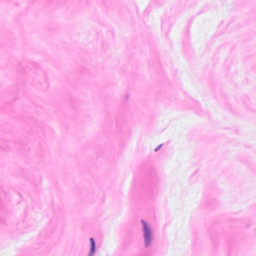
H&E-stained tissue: Breast